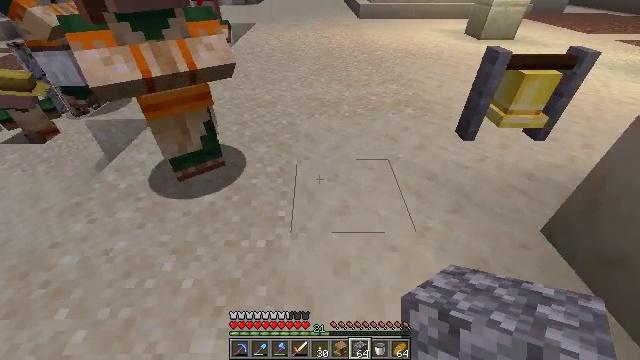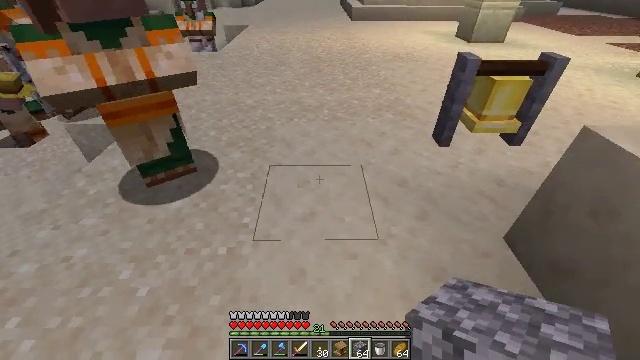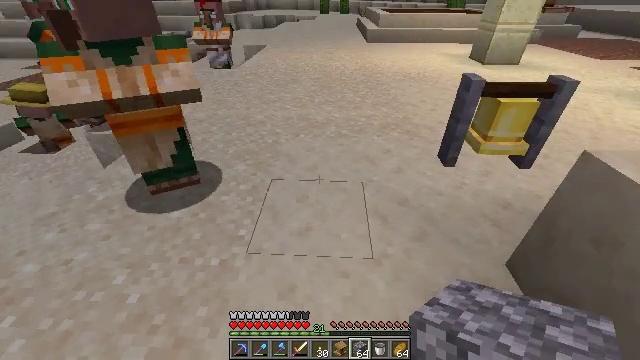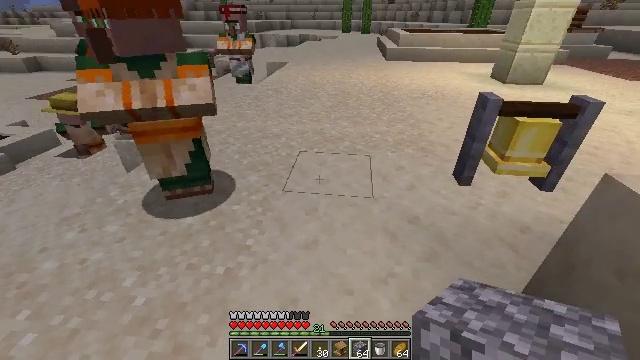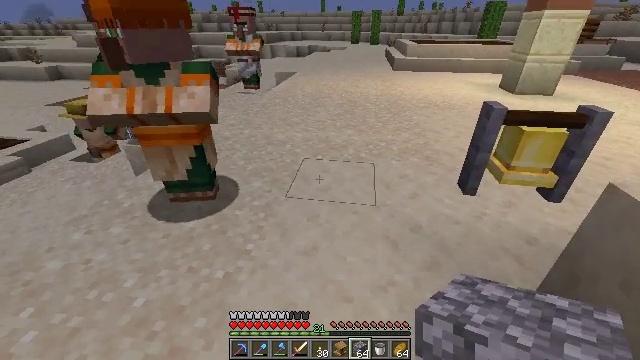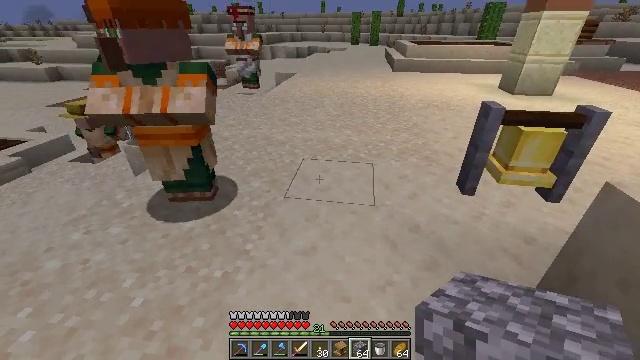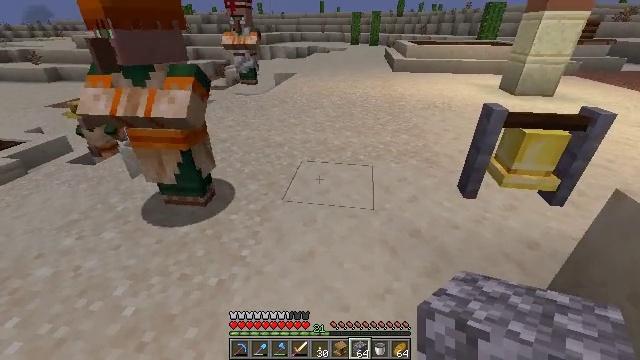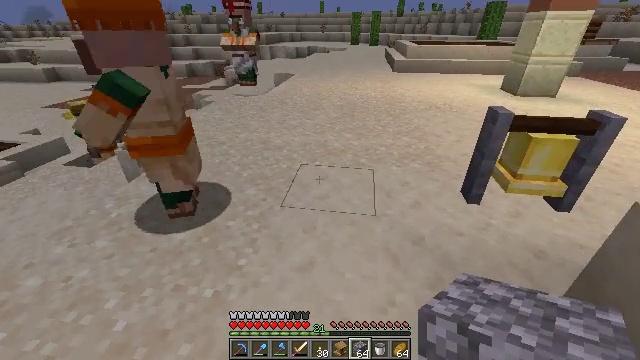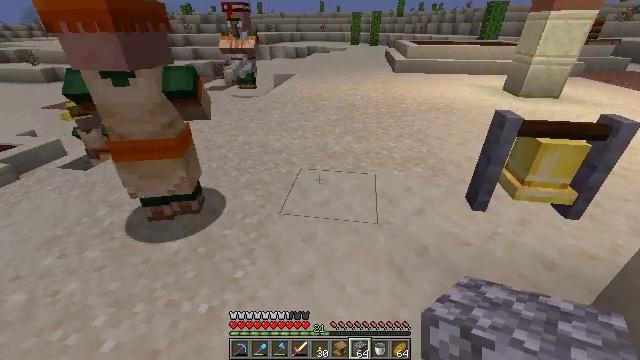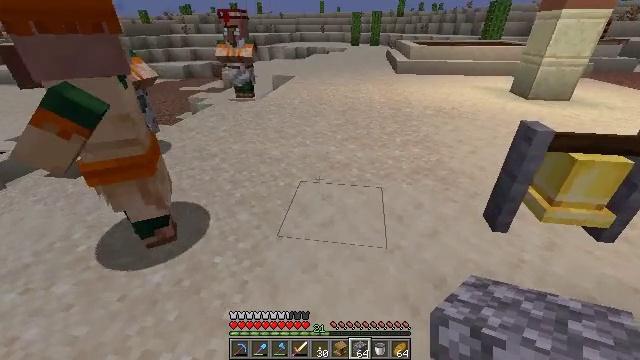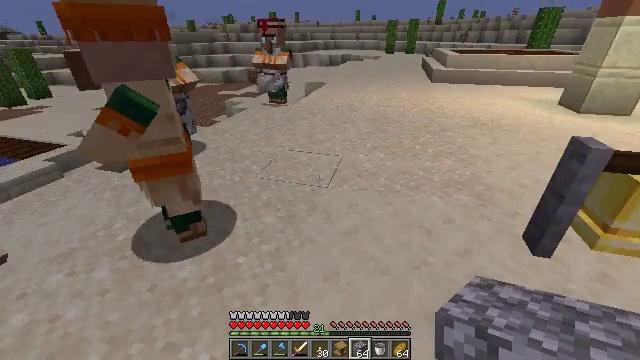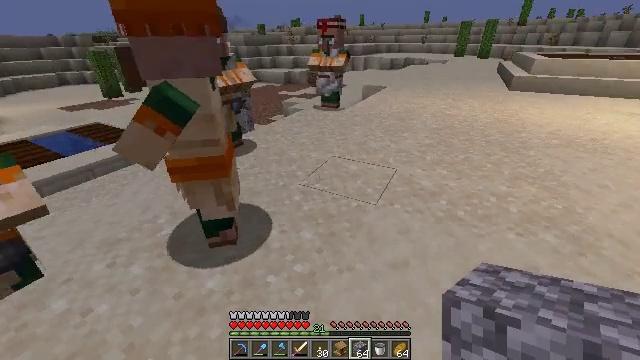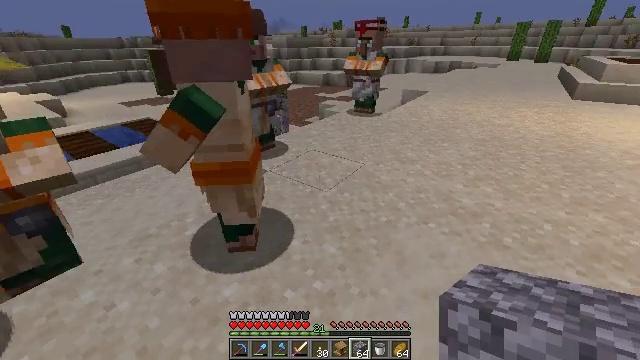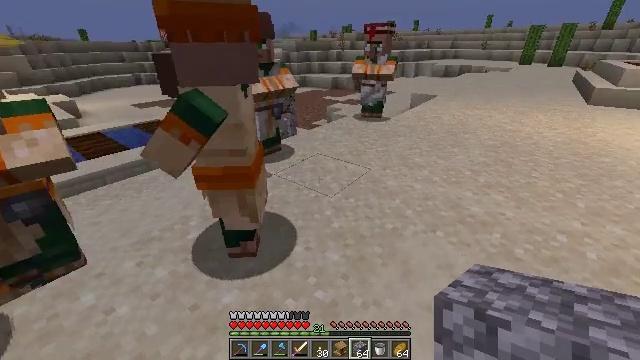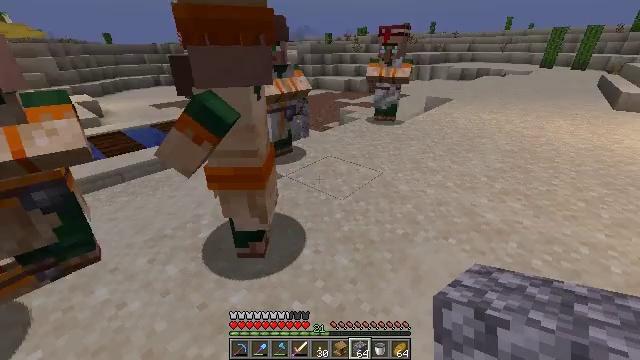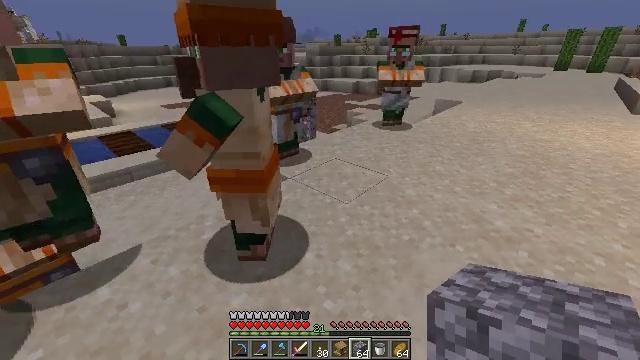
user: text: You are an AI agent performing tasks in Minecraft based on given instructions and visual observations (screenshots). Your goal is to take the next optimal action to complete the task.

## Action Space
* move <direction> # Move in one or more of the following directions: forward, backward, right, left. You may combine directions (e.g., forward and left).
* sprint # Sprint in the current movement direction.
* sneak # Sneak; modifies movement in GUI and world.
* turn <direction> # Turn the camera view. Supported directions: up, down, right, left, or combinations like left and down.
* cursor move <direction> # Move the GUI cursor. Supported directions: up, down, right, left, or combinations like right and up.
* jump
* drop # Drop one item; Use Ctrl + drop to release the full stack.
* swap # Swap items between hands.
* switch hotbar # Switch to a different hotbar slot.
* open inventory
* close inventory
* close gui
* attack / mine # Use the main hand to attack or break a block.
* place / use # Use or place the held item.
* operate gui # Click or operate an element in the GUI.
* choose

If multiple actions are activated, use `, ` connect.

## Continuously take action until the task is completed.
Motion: motion action
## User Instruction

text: Hold left click to mine smooth sandstone.
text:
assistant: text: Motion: move right
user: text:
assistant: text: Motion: turn left and up
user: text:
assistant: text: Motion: turn left and up
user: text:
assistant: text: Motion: turn left and up
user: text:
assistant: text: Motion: no_op
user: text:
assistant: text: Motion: move forward
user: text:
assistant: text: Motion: move forward
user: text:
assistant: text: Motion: move forward
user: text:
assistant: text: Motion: move forward
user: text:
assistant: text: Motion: move forward, turn left and up
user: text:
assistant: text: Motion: move forward, turn left
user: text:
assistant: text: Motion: turn left
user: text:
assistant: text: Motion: turn left
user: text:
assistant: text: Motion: turn left
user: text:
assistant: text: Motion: turn left
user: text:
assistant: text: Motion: no_op
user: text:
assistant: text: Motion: turn left
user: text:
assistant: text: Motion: turn left
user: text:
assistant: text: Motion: turn left
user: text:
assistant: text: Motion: turn left
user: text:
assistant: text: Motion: turn left
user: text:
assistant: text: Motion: turn left and up
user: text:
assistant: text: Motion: no_op
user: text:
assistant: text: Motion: no_op
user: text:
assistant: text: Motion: no_op
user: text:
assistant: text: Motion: no_op
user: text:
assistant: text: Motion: turn left
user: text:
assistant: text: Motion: move right, turn left
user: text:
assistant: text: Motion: move right, turn left
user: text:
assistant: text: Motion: move right, turn left